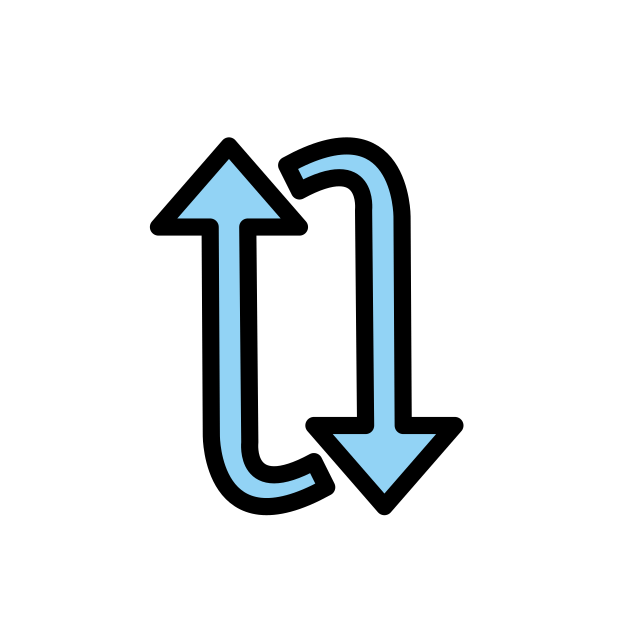
clockwise vertical arrows